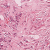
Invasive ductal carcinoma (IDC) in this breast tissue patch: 1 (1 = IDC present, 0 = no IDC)